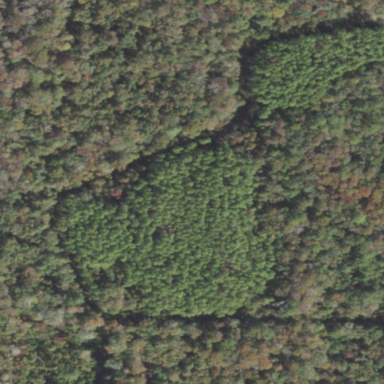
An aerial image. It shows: Forest dominated by needle-leaved trees.